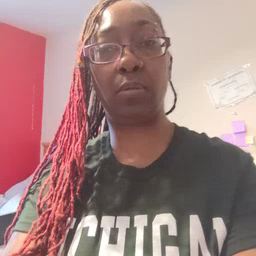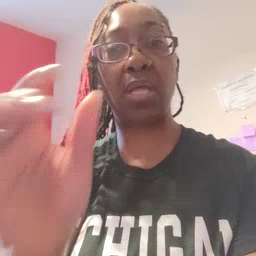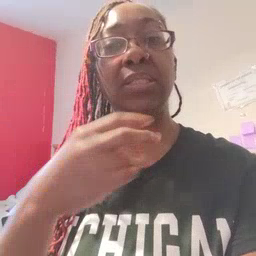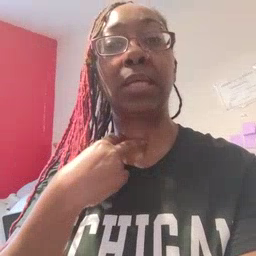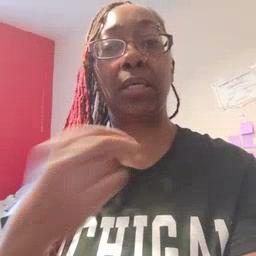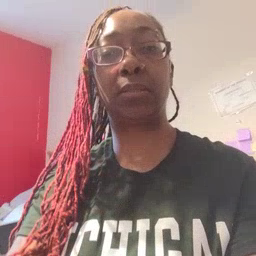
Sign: stuck